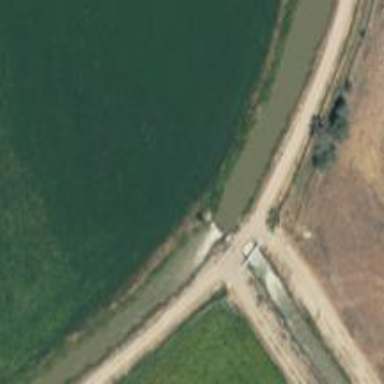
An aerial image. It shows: Culvert tunnel crossing over canal.